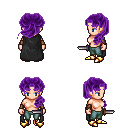
a pixel art fantasy rpg character, female body template, human, light skin, black cape, teal pants, purple princess hairstyle, leather bracers, gold boots, dagger, four views (front, back, left, right), 2x2 character sprite sheet, small pixel art, hard edges, no anti-aliasing